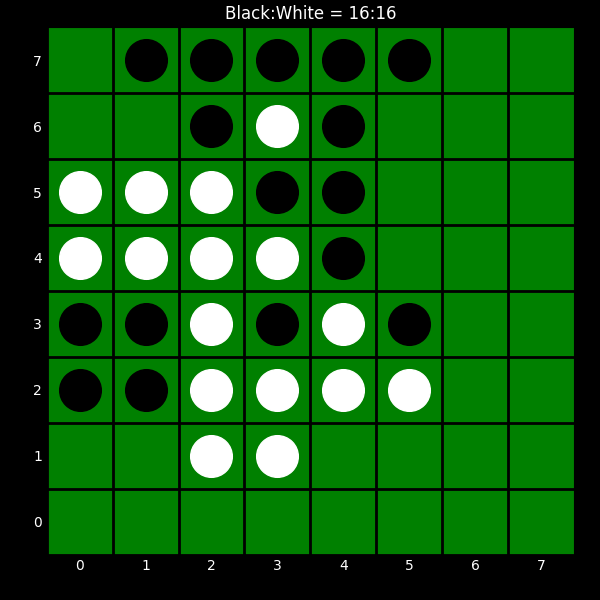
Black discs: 16
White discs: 16